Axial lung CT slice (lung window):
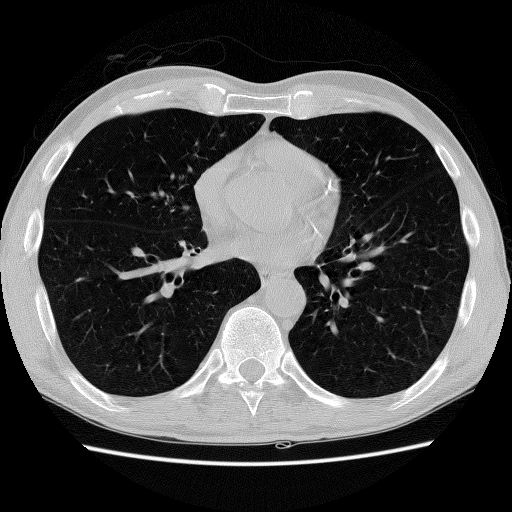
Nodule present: no